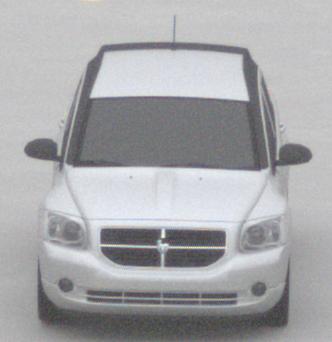
Make: Dodge
Model: Caliber 1.8
Detailed model: Caliber
Model produced from: 2006/06
Model produced until: 2009/03
Doors: 5
Color: white
Road condition: dry road
Daytime: midday
Contrast: low contrast